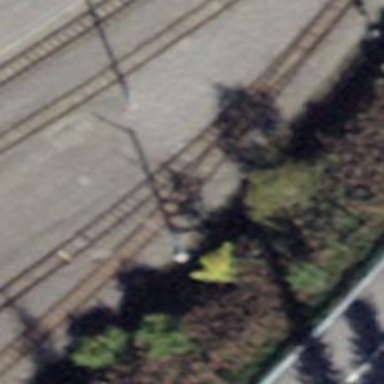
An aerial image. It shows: Narrow-gauge railway siding with one track.